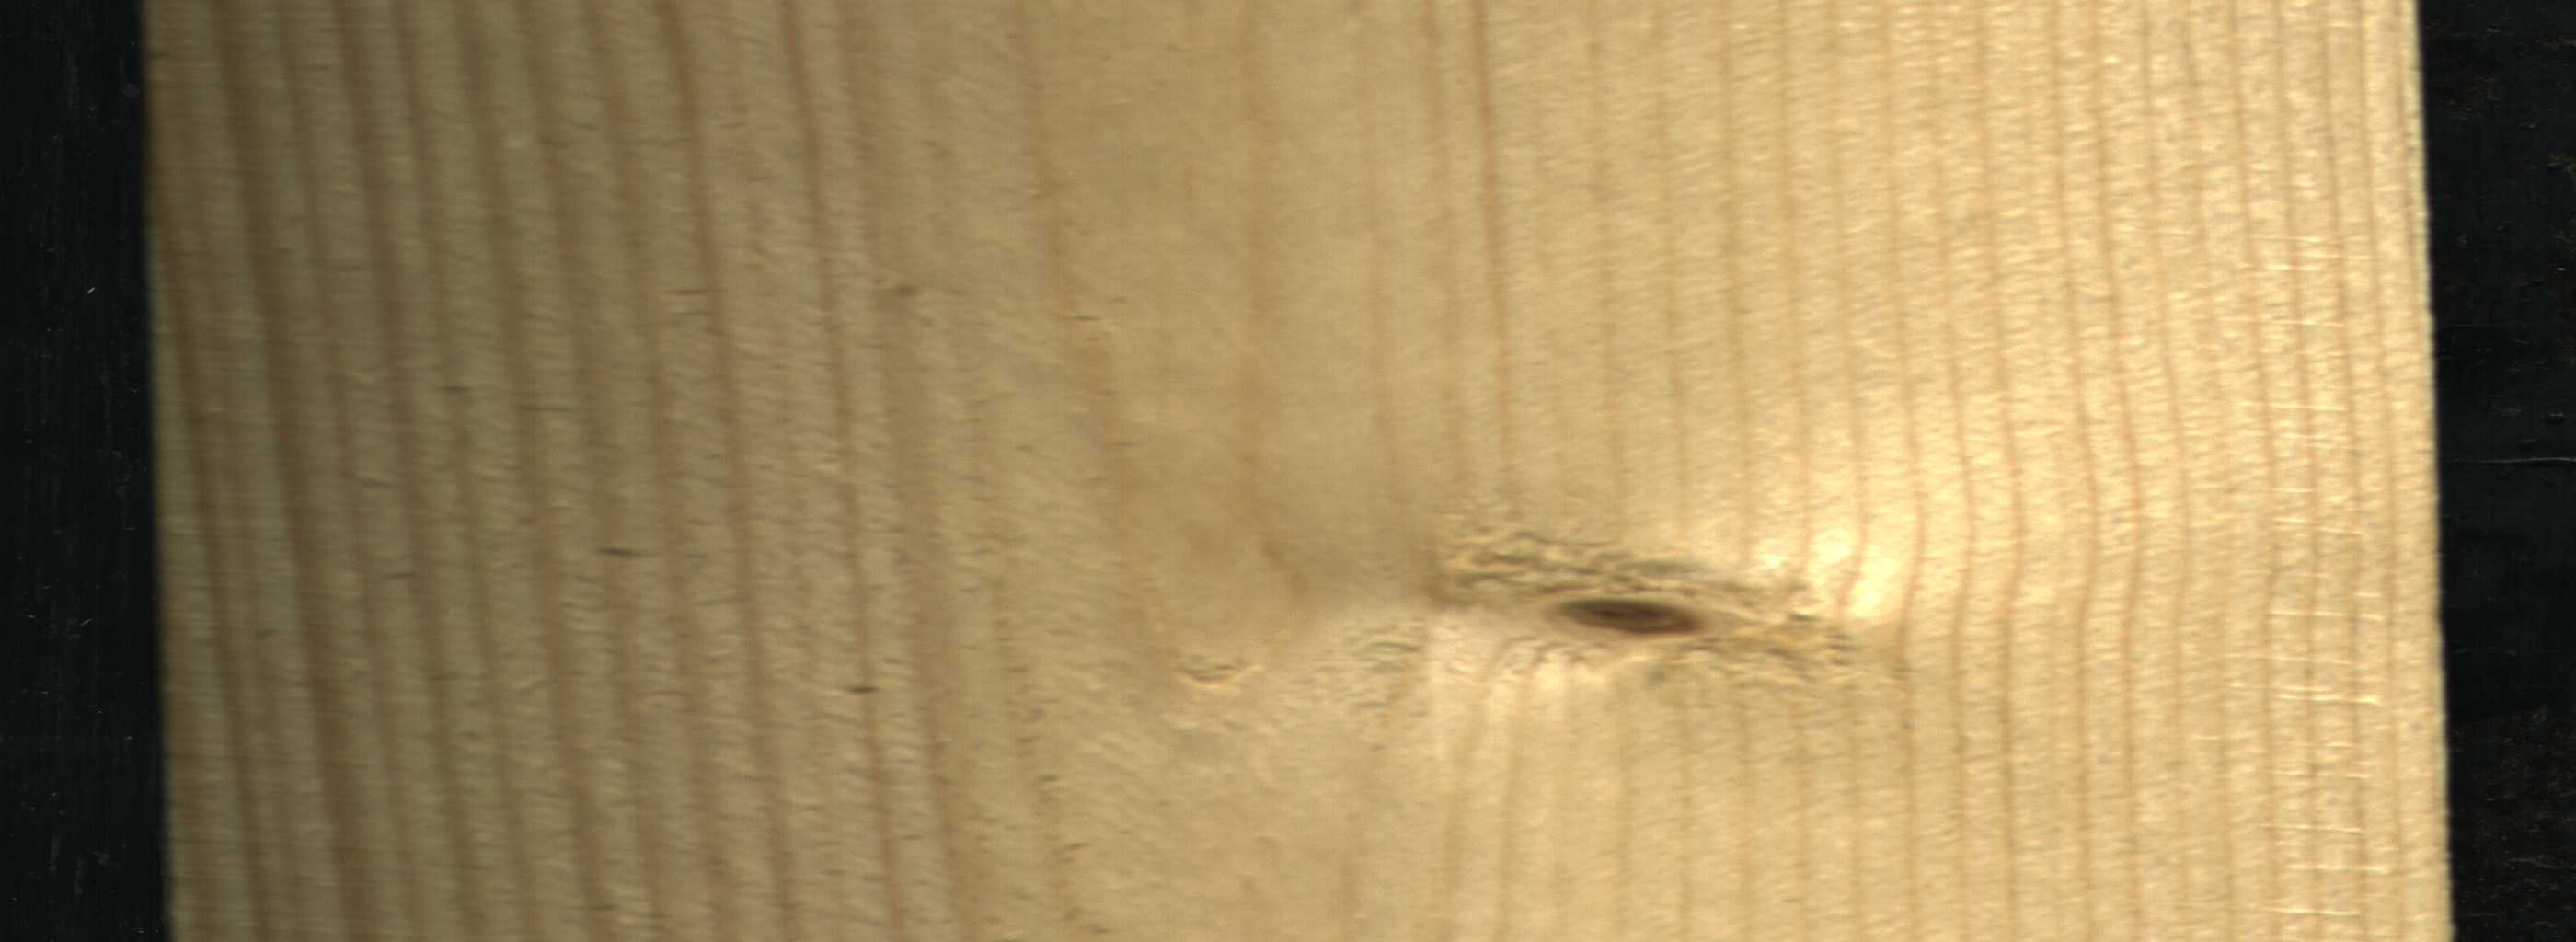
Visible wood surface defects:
Live_Knot